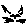
Label: cat